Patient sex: M
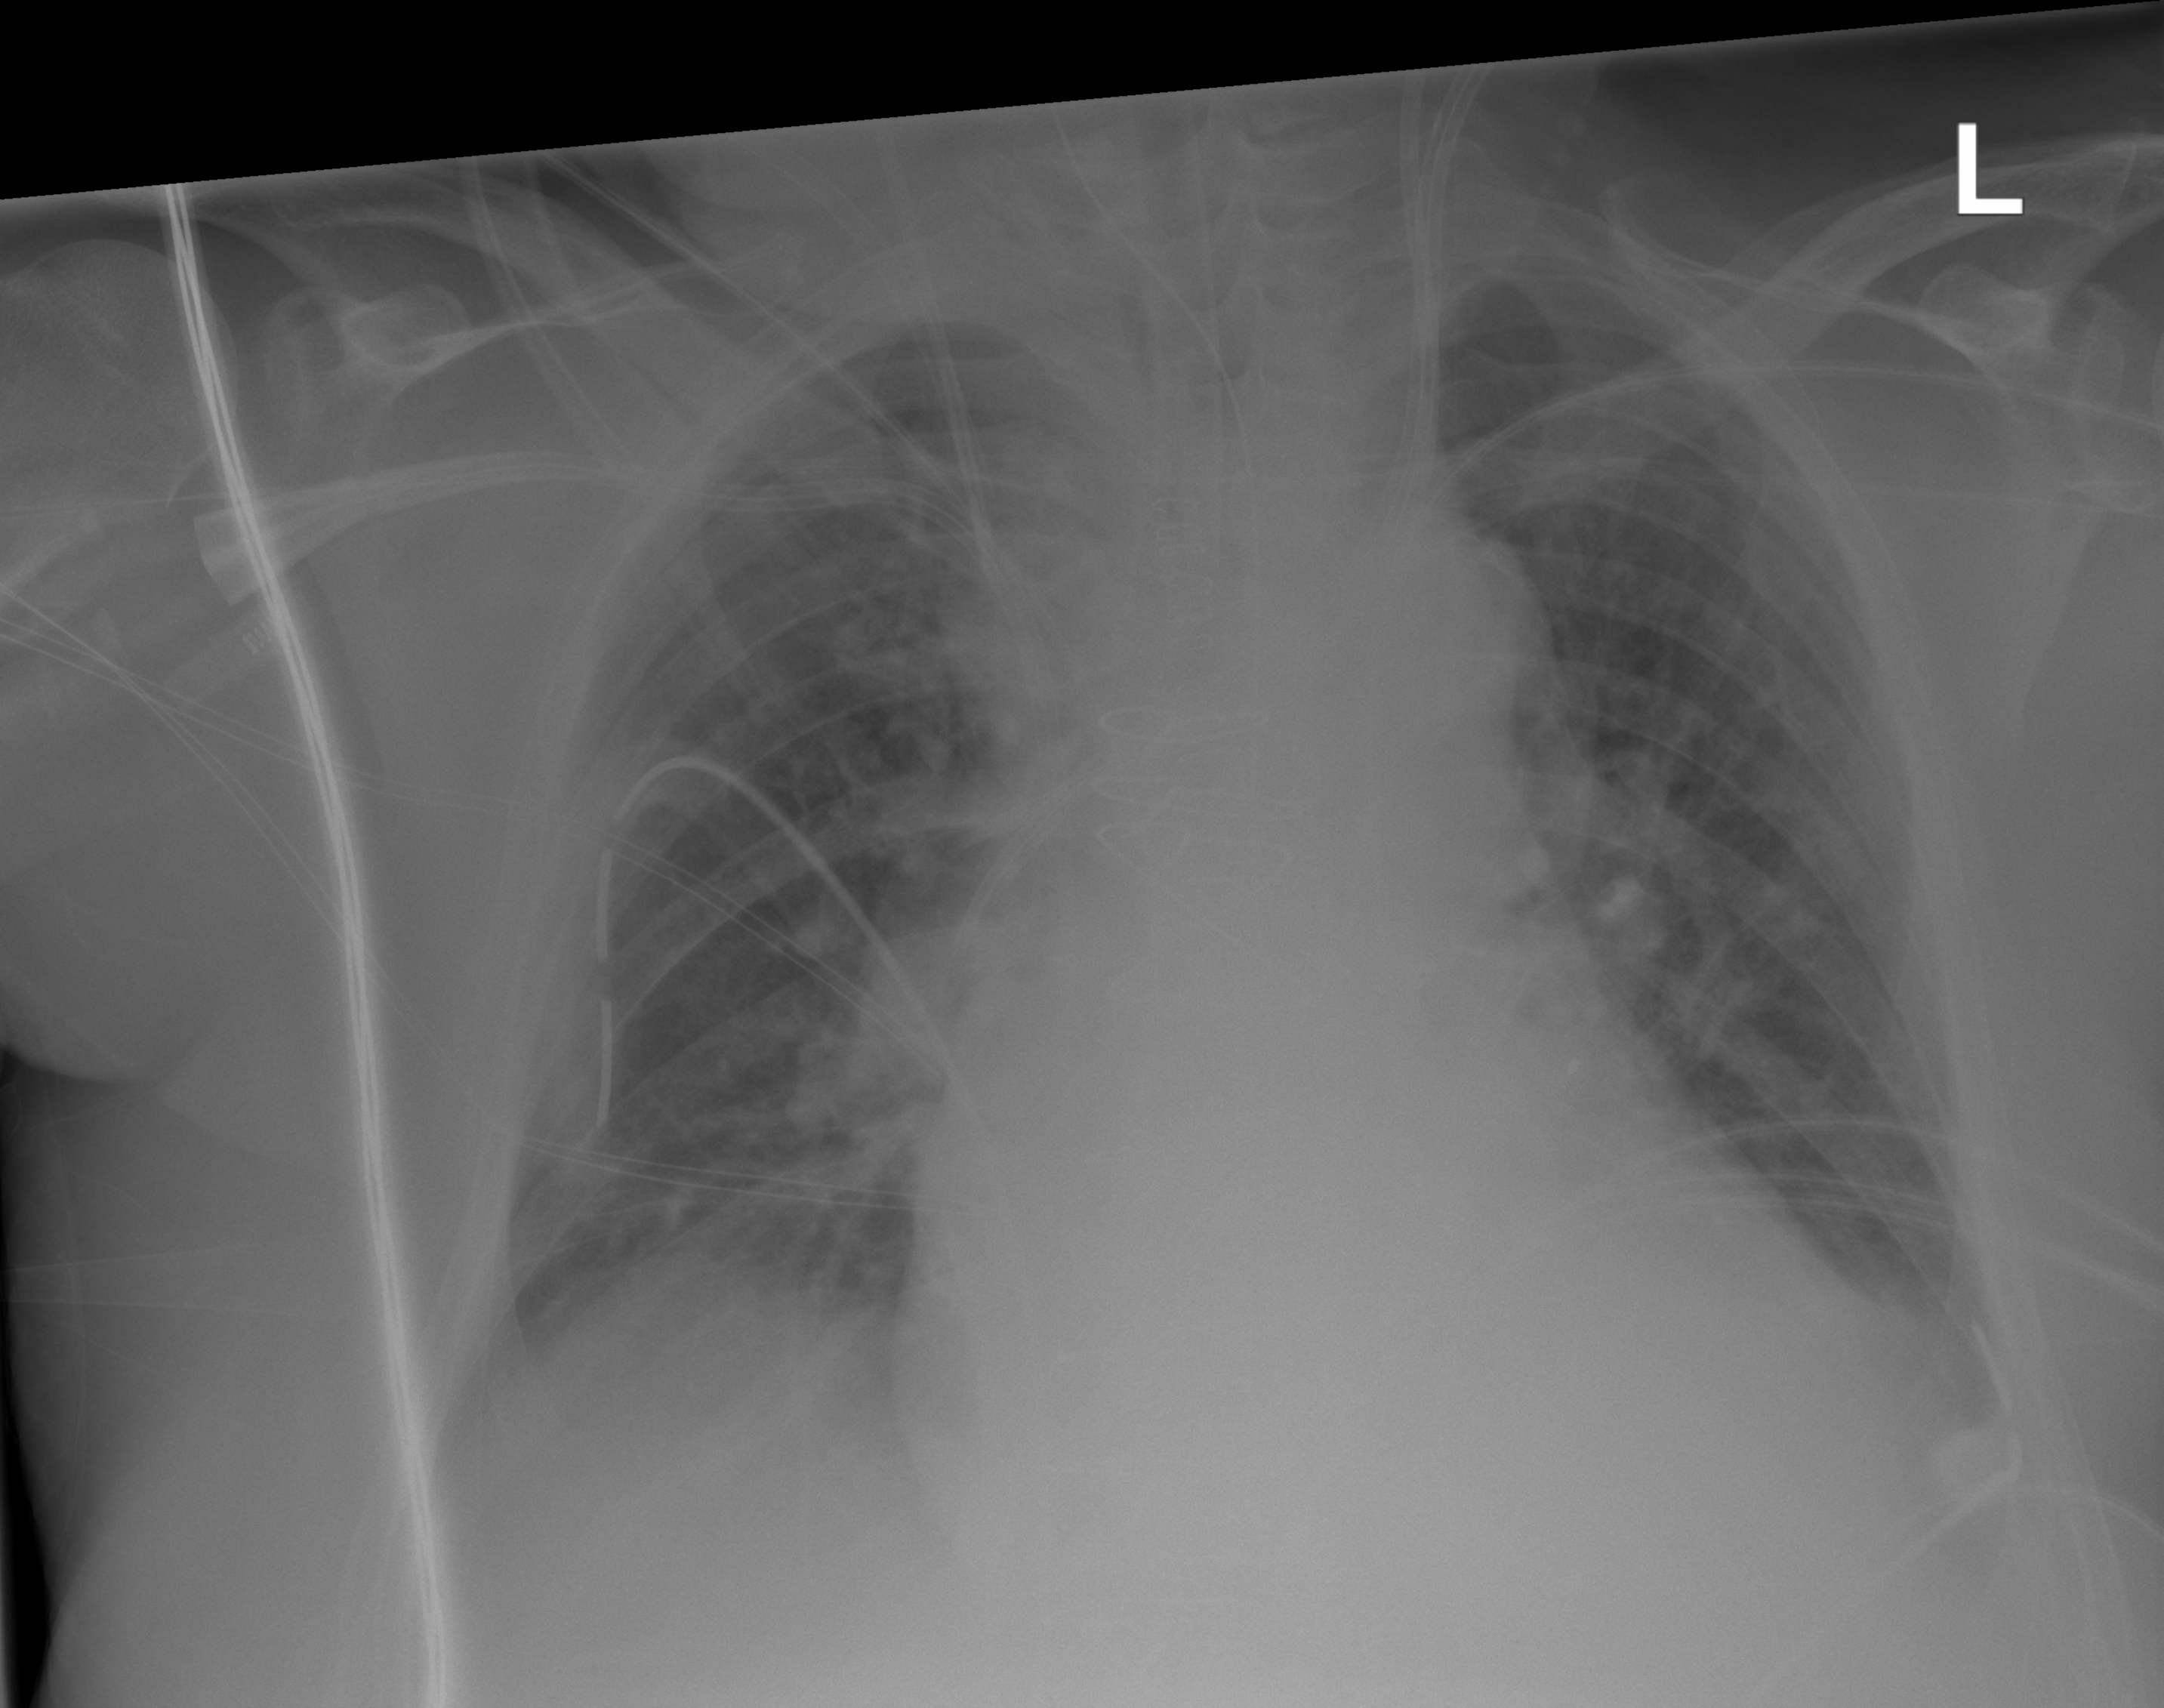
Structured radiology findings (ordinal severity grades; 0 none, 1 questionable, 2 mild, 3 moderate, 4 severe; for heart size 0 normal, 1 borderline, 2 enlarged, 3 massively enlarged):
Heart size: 2
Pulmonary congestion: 2
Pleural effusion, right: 2
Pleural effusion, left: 2
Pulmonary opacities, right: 2
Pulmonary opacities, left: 2
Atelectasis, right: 2
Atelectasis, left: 2